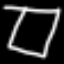
Label: square